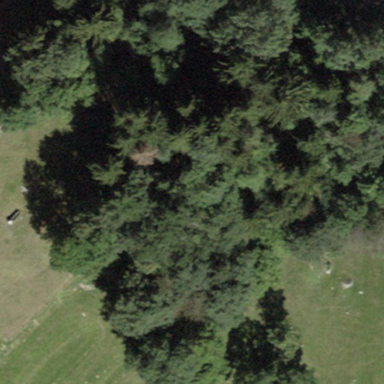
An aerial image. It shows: Forest with mix of leaf types.